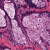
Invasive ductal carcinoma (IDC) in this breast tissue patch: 0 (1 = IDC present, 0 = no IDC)